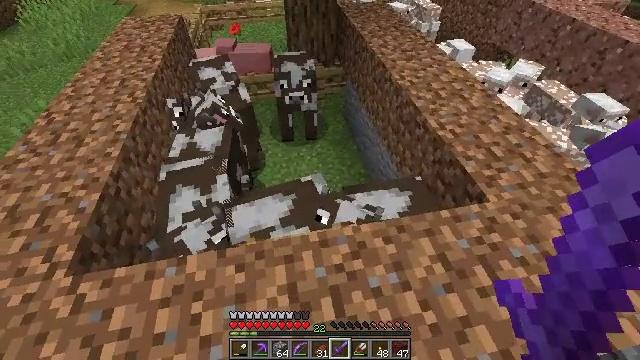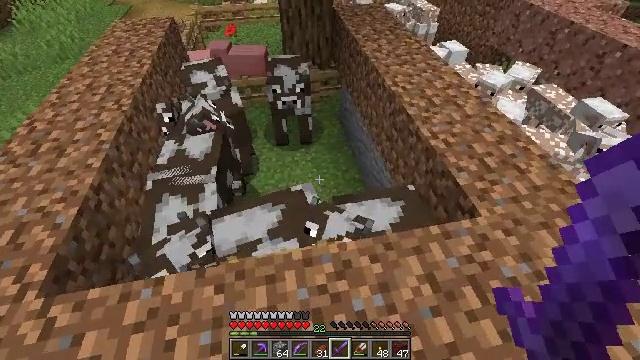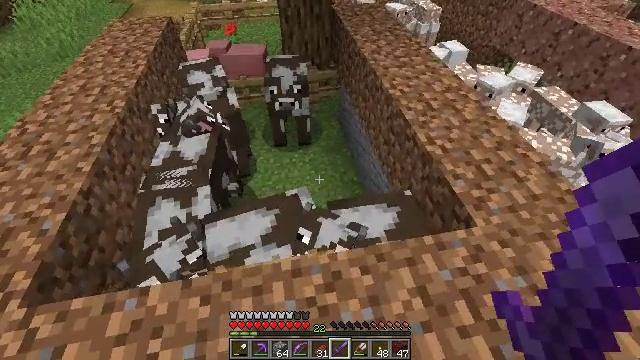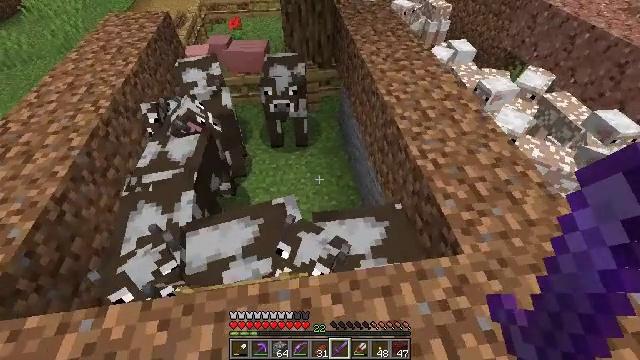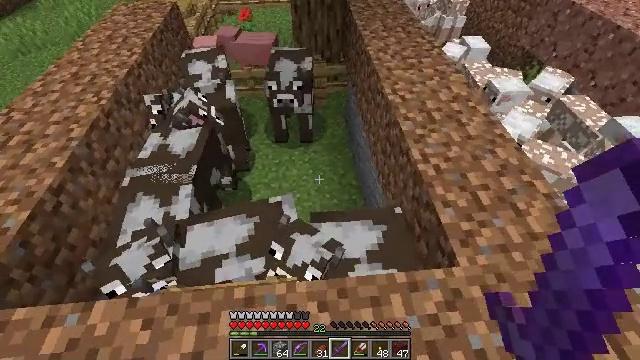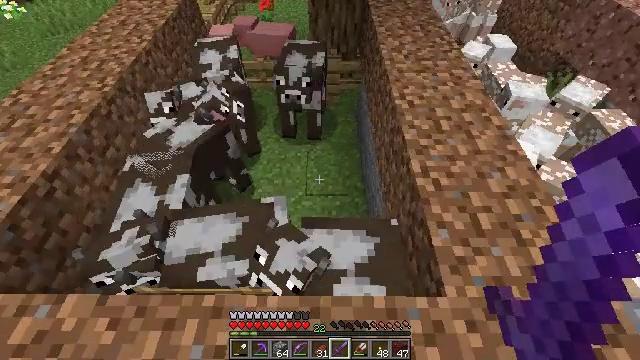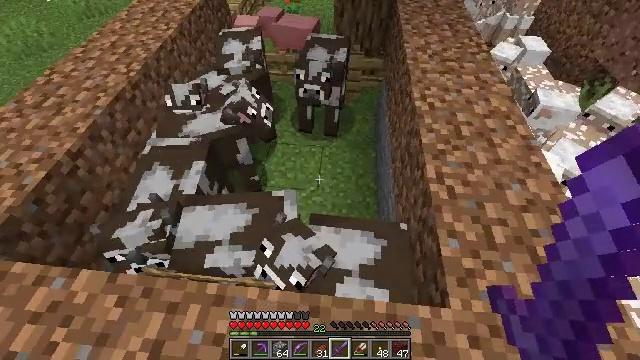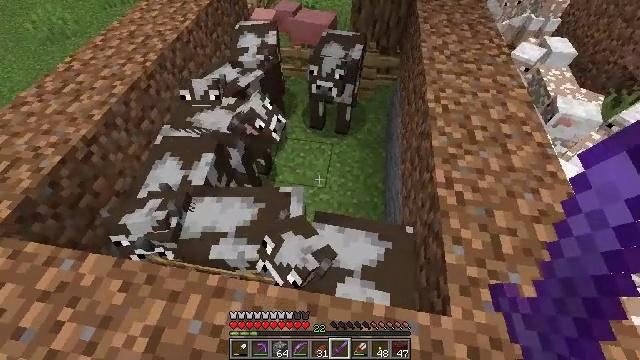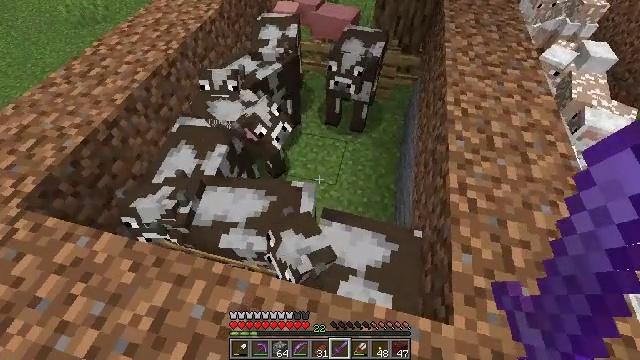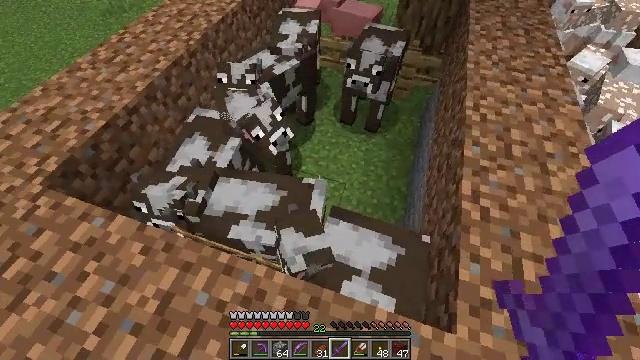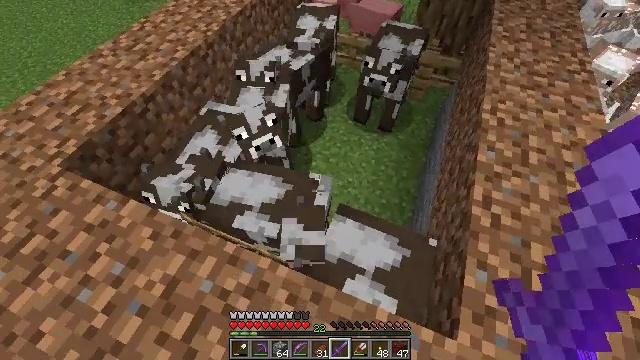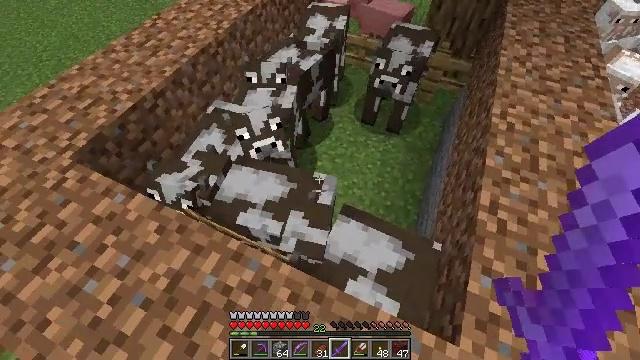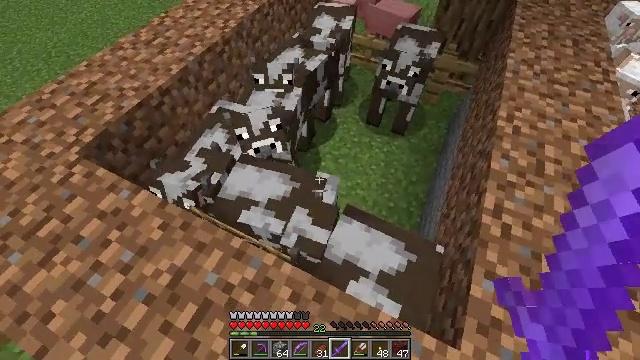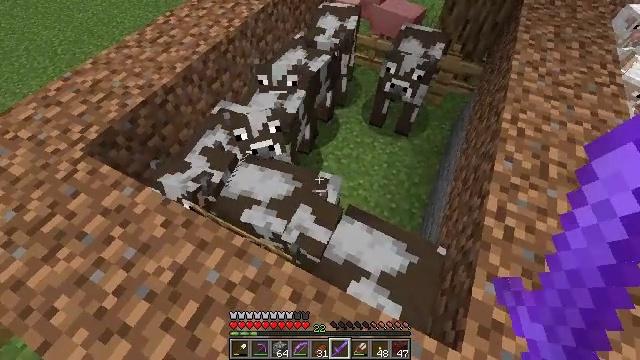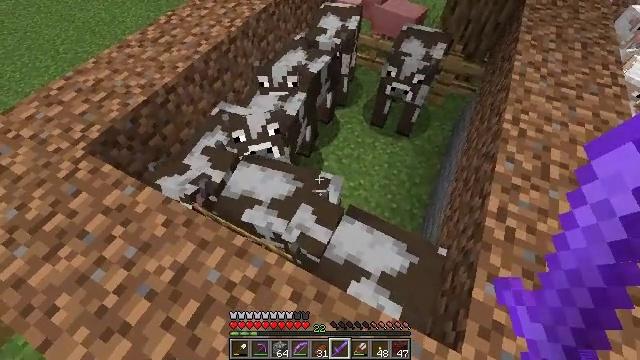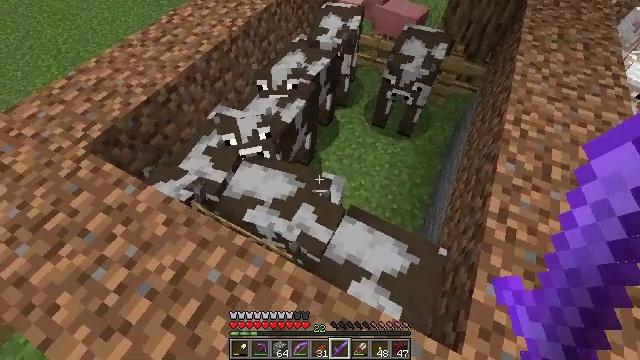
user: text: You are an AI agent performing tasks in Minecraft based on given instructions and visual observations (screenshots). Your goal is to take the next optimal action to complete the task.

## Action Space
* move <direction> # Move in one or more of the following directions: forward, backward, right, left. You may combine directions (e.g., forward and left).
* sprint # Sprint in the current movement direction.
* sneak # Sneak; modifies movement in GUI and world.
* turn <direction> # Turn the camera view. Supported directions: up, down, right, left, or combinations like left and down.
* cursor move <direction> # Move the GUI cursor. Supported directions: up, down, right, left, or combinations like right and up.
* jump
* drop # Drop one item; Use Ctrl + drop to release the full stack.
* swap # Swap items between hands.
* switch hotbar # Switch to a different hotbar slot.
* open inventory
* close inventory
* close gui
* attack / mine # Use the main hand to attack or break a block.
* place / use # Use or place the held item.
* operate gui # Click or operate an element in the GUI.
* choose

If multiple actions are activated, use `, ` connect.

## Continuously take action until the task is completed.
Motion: motion action
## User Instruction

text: craft item air
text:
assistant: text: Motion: move forward and move right
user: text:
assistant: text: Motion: move forward and move right
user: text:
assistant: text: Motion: move forward and move right, turn left and down
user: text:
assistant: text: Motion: move forward and move right, turn left and down
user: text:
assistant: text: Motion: turn left and down
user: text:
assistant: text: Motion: turn left and down
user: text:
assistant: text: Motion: turn left
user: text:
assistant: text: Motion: turn left
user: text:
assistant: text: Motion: turn left
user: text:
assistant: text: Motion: turn left
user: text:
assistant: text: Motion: turn left
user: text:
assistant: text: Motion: turn left
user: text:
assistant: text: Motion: no_op
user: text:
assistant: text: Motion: no_op
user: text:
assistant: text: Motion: no_op
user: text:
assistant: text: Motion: no_op
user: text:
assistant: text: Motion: move back
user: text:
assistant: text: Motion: move back
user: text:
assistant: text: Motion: move back
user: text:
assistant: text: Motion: move back
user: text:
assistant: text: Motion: move back
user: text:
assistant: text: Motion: move back
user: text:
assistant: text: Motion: move back
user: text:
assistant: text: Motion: move back
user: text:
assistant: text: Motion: move back
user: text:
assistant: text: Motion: move back
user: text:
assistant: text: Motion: move back
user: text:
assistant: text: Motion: move back
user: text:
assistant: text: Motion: move back
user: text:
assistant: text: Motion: move back